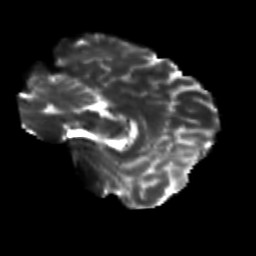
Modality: T2w
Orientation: sagittal
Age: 23
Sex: male
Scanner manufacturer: siemens
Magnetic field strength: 3 T
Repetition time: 3.5 s
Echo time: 0.125 s